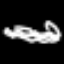
Label: squiggle